Field crop: maize
Growth stage: 2
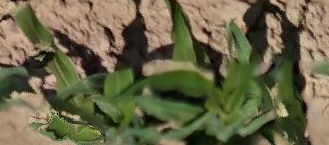
Species: maize